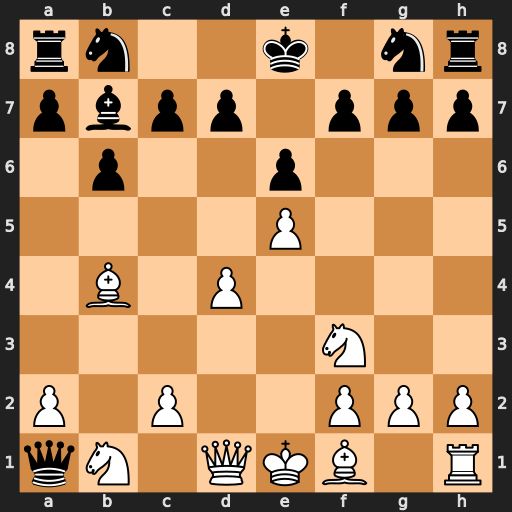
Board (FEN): rn2k1nr/pbpp1ppp/1p2p3/4P3/1B1P4/5N2/P1P2PPP/qN1QKB1R
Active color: w
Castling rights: Kkq
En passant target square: -
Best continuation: Bc4 Bd5 Bc3 Qxb1 Qxb1